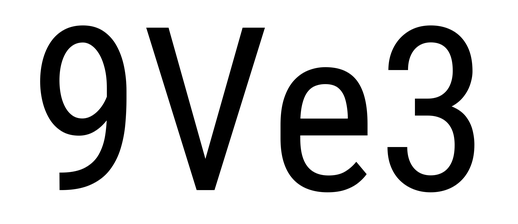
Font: Roboto_Condensed_Regular